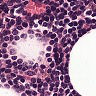
Metastatic tissue present: no